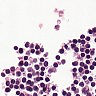
Metastatic tissue present: no